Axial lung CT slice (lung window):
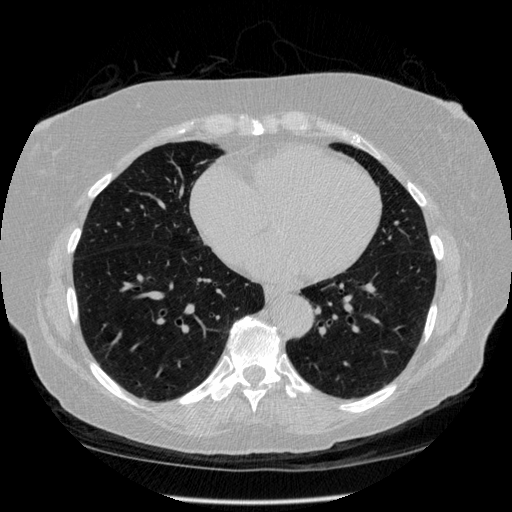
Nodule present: no